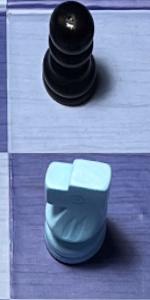
Label: Knight_White